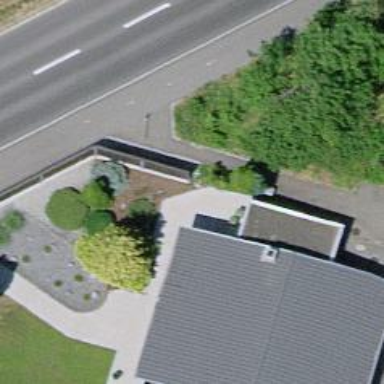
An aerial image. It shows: Cycle barrier.